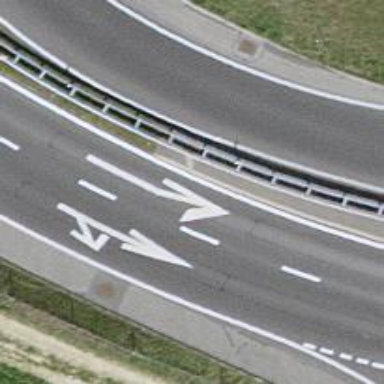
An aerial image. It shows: Trunk link highway.